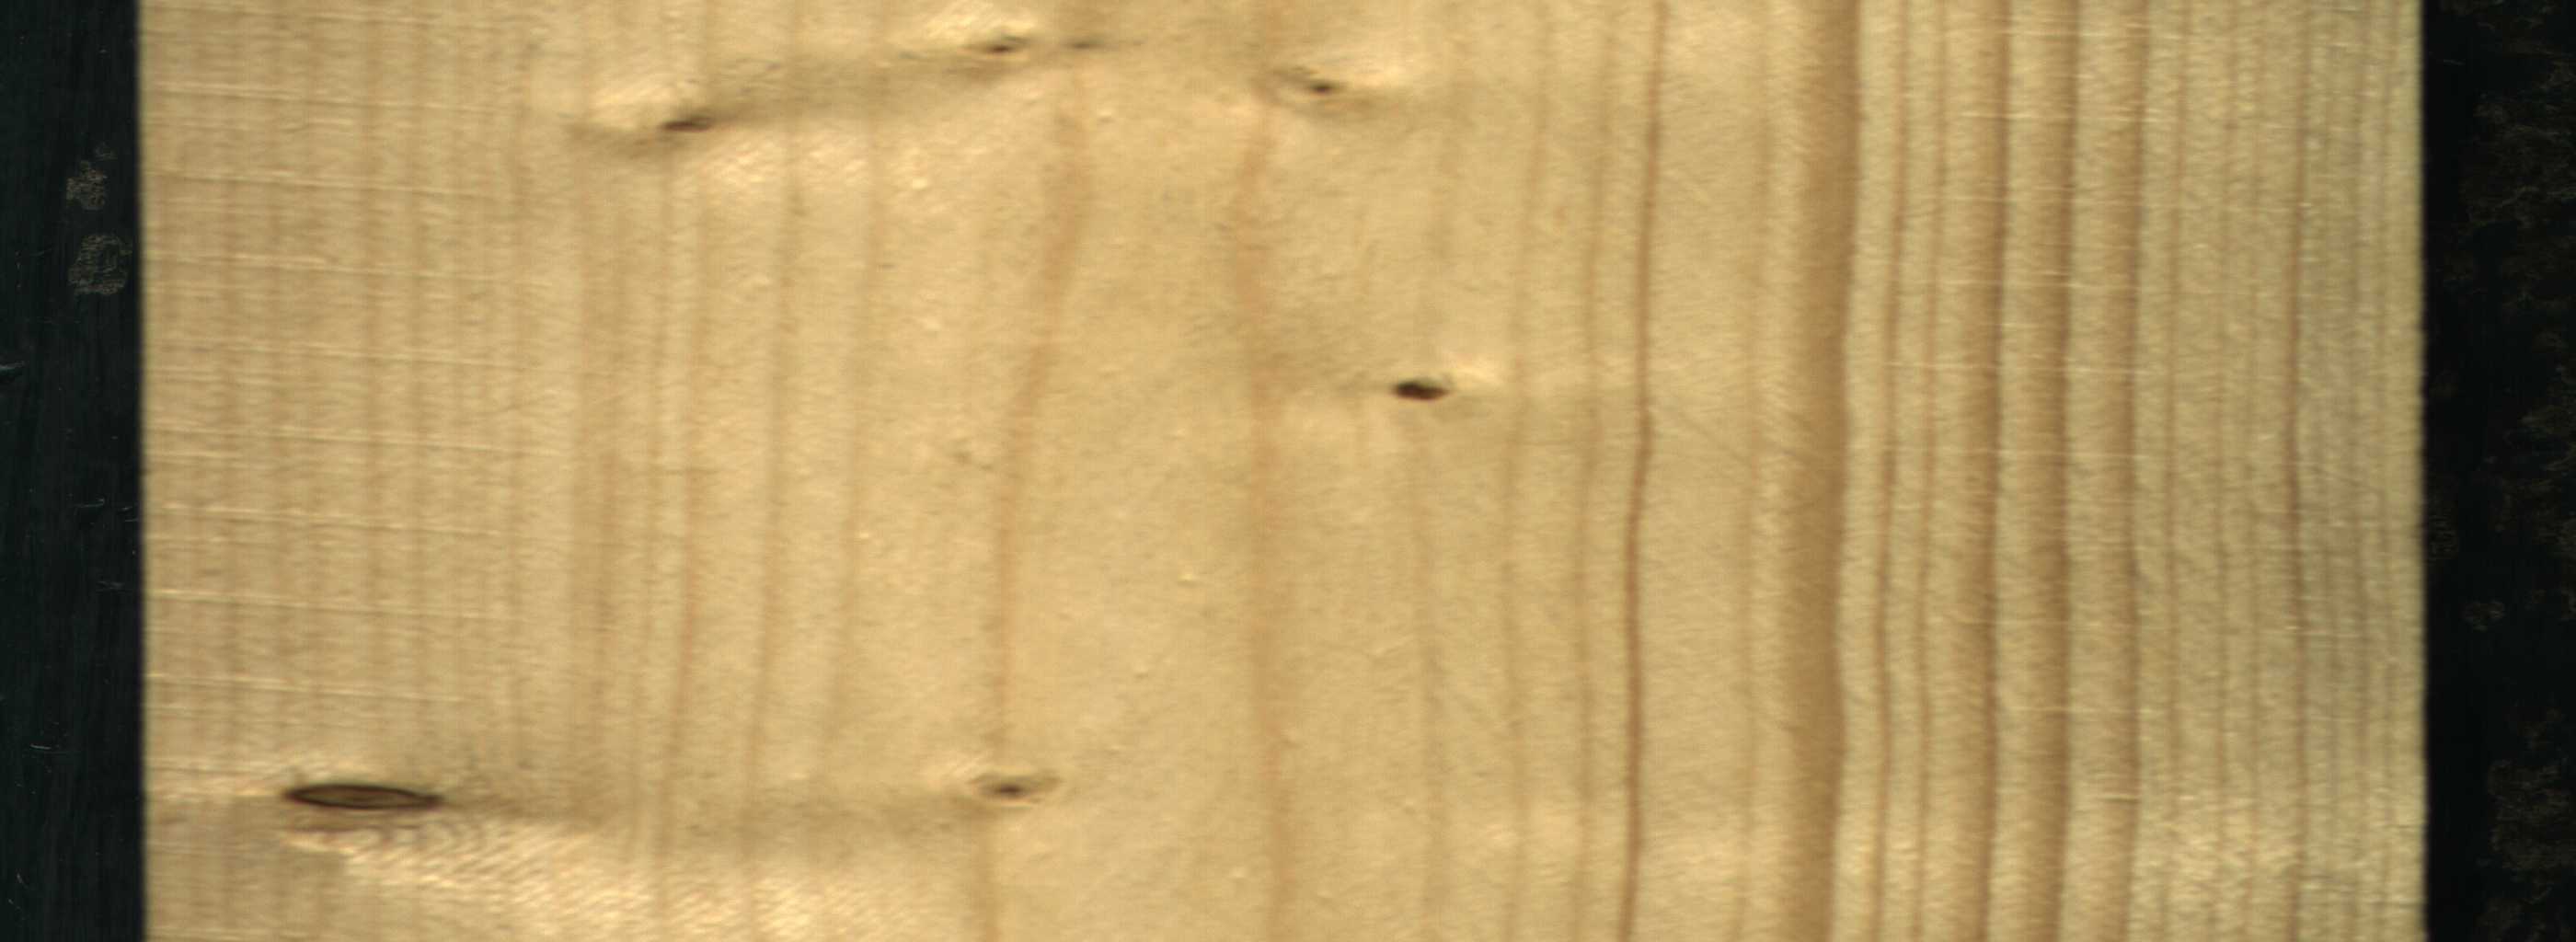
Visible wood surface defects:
Dead_Knot
Dead_Knot
Live_Knot
Live_Knot
Live_Knot
Live_Knot